Question: I am receiving these Unknown characters on my PDF Water mark,
How can i convert them into original form ?
'''
$pdf->Write(0, utf8_encode('aexception de') );
'''
But in PDF it is showing me something like this:

How can I fix this ?
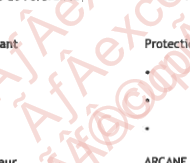
Answer: Don't 'utf8_encode' the string. Make sure you're passing the string in an encoding the PDF library expects. Figure out what that is exactly. Read <URL>.